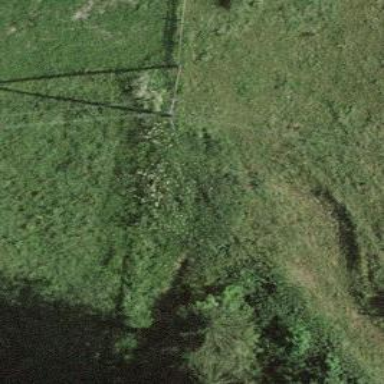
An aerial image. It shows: Utility pole in the area.